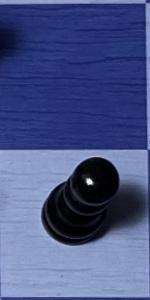
Label: Pawn_Black